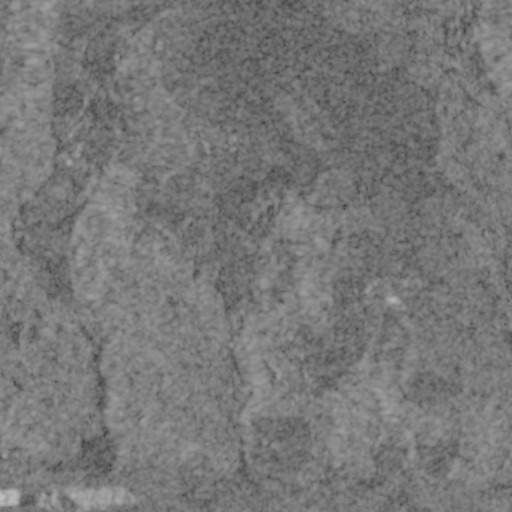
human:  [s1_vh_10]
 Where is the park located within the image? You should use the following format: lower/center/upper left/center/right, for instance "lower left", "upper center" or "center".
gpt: The park is located in the upper center of the image.
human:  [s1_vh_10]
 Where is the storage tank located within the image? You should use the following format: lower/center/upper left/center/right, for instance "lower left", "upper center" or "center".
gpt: The storage tank is located in the upper center of the image.
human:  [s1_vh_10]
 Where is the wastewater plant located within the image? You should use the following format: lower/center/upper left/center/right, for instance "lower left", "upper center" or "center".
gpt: The wastewater plant is located in the upper right of the image.
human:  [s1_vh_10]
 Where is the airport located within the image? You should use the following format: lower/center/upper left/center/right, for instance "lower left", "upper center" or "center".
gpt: There is no airport in the image.

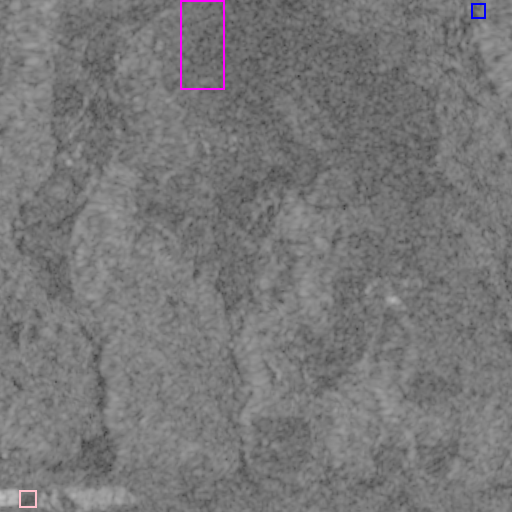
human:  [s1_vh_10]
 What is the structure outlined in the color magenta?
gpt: The structure outlined in magenta is a crop field.
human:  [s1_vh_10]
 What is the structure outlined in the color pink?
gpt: The structure outlined in pink is a parking lot.
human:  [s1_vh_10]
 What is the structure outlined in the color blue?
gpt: The structure outlined in blue is a wastewater plant.
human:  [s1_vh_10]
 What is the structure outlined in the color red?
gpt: There is no red outline.